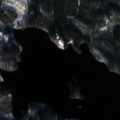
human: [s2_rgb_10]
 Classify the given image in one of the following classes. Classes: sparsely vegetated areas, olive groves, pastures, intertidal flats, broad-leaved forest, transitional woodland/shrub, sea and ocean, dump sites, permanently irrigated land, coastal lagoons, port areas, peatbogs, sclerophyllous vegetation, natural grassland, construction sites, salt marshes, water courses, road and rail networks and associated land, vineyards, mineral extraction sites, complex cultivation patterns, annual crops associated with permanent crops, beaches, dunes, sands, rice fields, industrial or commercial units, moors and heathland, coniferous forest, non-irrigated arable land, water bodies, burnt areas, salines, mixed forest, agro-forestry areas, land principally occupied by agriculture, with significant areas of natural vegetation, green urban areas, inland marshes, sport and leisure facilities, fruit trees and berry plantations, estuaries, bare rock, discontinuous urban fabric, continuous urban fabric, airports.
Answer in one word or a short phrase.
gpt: coniferous forest, mixed forest, transitional woodland/shrub, water bodies